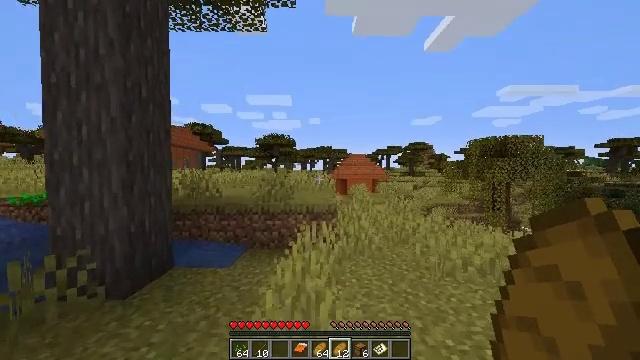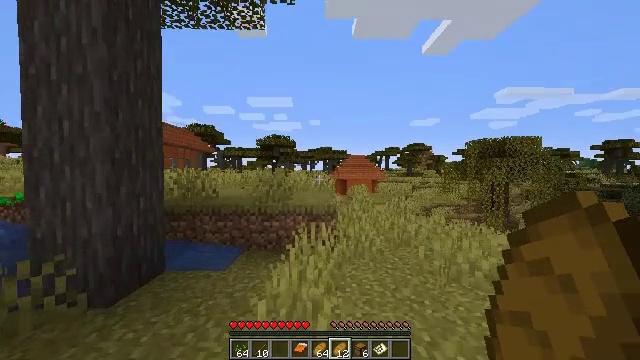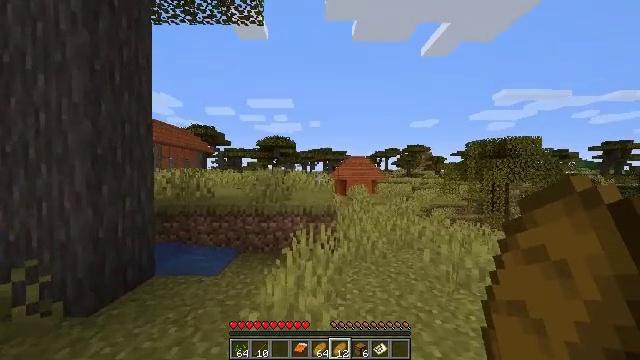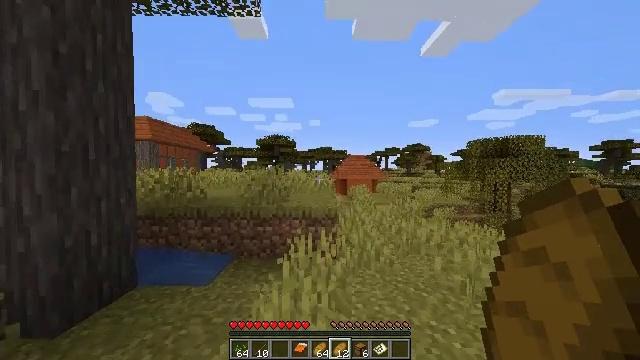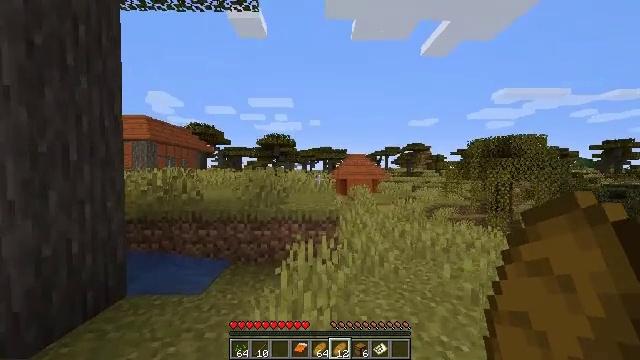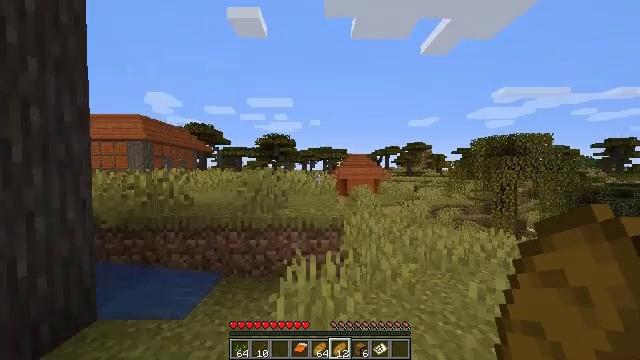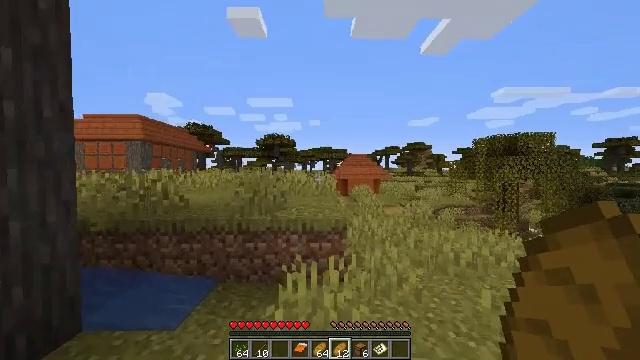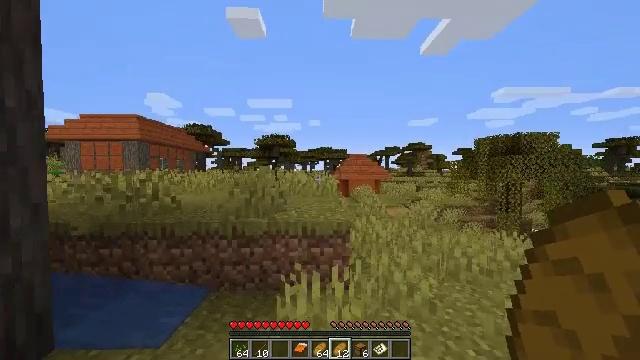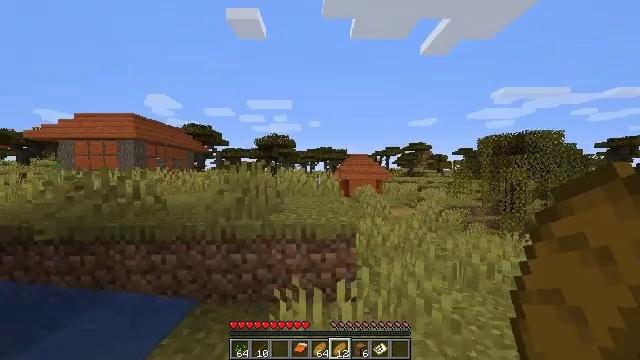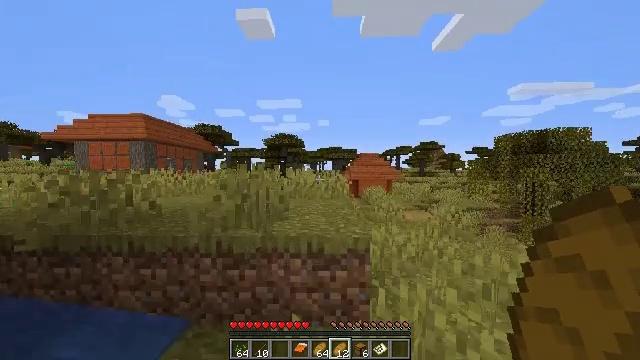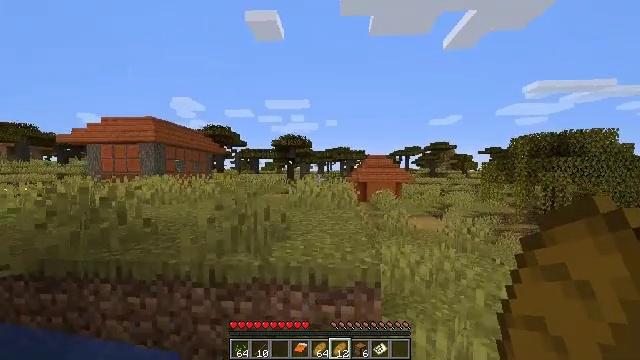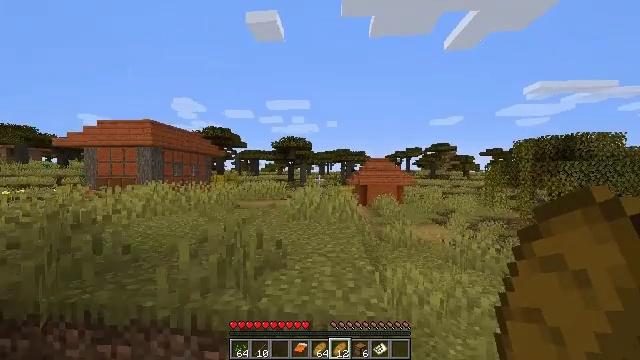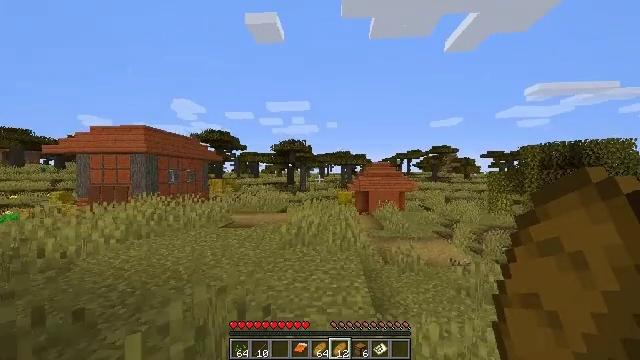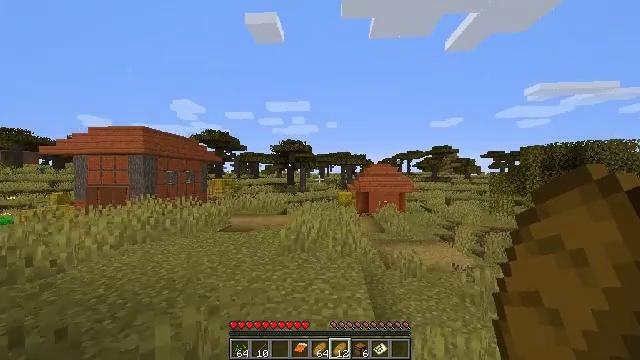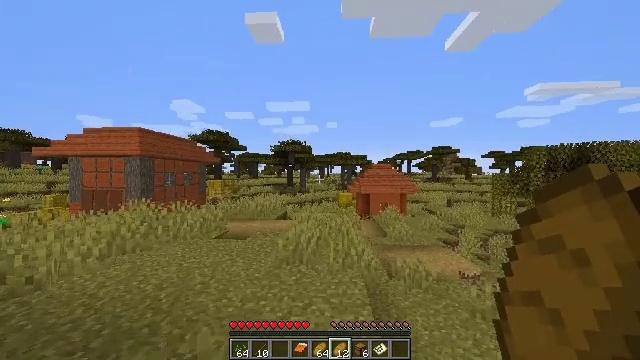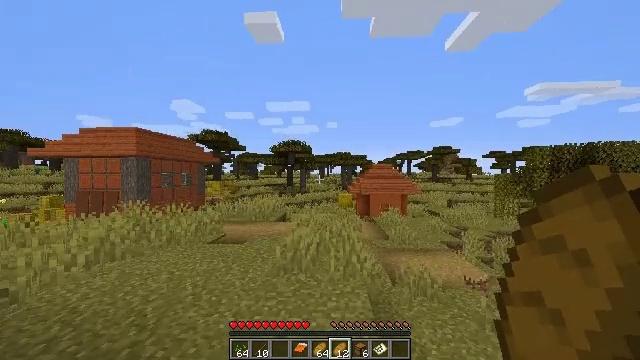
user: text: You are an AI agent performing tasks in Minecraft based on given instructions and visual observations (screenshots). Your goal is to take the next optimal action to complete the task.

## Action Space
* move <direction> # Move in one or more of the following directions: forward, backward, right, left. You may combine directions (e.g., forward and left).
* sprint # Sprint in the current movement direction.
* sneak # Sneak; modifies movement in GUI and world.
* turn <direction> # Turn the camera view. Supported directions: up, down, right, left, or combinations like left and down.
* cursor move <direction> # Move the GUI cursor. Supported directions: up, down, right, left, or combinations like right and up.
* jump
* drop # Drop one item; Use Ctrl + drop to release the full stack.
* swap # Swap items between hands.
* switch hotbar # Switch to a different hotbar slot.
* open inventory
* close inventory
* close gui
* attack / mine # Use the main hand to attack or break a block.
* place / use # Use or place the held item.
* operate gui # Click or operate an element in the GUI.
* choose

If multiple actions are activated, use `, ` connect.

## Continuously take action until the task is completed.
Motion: motion action
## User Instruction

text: Collect a hay block for crafting.
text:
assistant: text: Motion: move forward
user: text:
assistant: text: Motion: move forward
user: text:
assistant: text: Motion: move forward
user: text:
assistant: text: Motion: move forward
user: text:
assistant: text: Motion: move forward
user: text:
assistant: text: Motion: move forward
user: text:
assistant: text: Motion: move forward
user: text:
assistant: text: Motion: move forward
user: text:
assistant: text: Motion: move forward, turn left
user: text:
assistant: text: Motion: move forward, turn left, jump
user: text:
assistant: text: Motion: move forward, jump
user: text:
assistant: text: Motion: move forward, jump
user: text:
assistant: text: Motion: move forward, jump
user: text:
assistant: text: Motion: move forward, jump
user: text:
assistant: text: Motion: move forward
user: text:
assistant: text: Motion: move forward
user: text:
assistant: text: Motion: move forward
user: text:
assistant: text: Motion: move forward, turn left
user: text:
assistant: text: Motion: move forward, turn left
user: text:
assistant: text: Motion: move forward
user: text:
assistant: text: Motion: move forward
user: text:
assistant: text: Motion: move forward, jump
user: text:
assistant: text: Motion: move forward, jump
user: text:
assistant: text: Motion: move forward, jump
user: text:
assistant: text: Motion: move forward, jump
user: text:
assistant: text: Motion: move forward, jump
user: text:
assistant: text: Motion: move forward, jump
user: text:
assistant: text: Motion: move forward
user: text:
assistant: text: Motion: move forward
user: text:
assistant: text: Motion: move forward